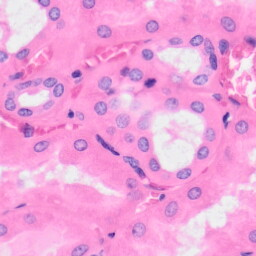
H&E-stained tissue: Kidney